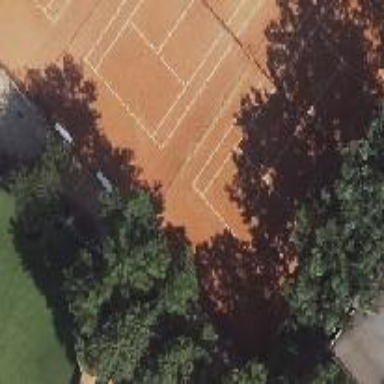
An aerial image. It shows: Clay tennis court on the leisure land pitch.